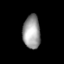
Tissue: lung
Cell type: Epithelial cells
Senescence score: 0.5858
Nuclear area (px): 569
Mean DAPI intensity: 156.19